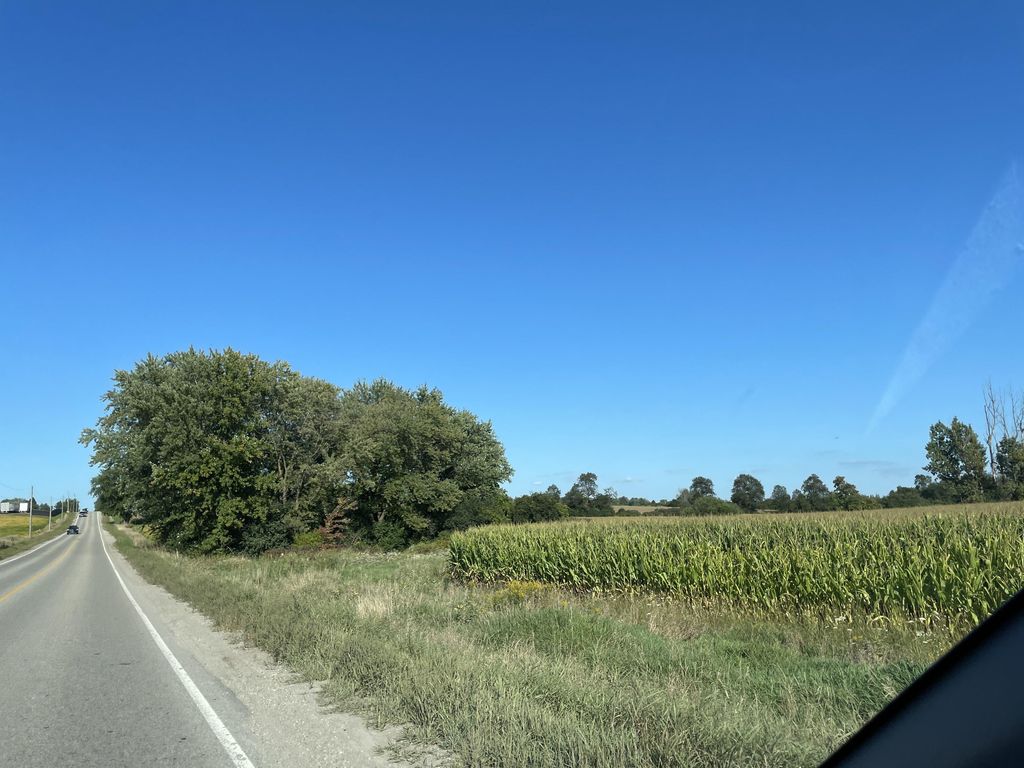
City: kitchener-waterloo